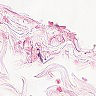
Metastatic tissue present: no